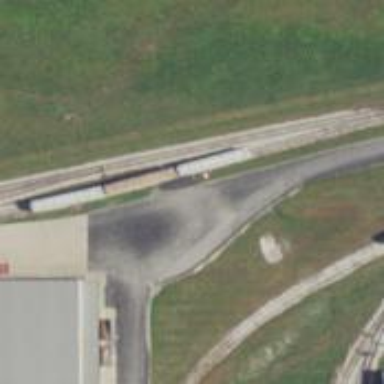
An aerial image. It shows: Railway siding for service.